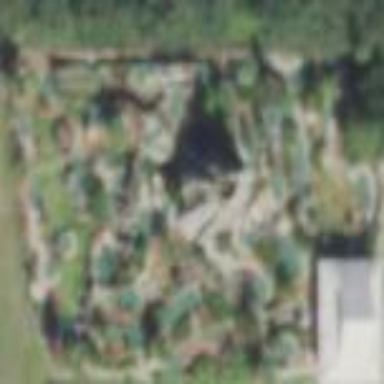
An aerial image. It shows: Miniature golf course.